Interaction volume radius: 5 \u00c5
Interaction volume height: 10 \u00c5
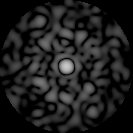
Disorder parameter: 0.7611